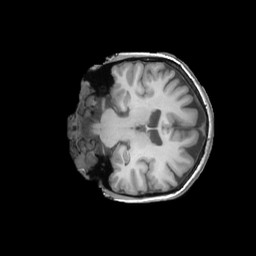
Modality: T1w
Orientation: coronal
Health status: ill
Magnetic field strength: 3 T